Question: I have troubles building a dynamic form with the help of the FormArray, i'm trying to build a form based on an array that contains Object describing a row of a database. The goal is to show the user every row that he selected with their current values letting the user modify them and send them back.
So everything need to be modular because i don't know the number of rows that he selected neither the number of columns of the table, and i still need to be able to retreive the new data.
I managed to do something that should work but i still have an error :
'Error : Cannot find control with name: 'XXXXX''
I feel like it might be a story of lifeCycleHook and the html is somehow executing before the controls are set up in the typescript.
I first created a formArray named modifyForm and a formBuilder
'''
modifyForm: FormArray;
constructor private fb: FormBuilder){}
'''
and then in my ngOnInit function i created a loop that fill the modifyForm with the right controls and also fill the externalArray that the HTML will use to create the user interface.
Typescript :
'''
ngOnInit() {
let internalObjects = {}
for (let i = 0; i < this.selectedRows.length; i++) {
const row = this.selectedRows[i];
internalObjects = {}
for (let y = 0; y < Object.keys(row).length; y++) {
const key = Object.keys(row)[y];
const value = Object.values(row)[y];
if (key !== "#") {
this.modifyForm.push(this.fb.control(i + key))
internalObjects[key] = value;
}
}
this.externalArray.push(internalObjects)
}
}
}
'''
HTML :
'''
<form [formGroup]="modifyForm">
<div *ngFor="let object of externalArray; let item = index ">
<div *ngFor="let value of object | keyvalue">
<mat-form-field>
<input matInput [formControlName]='item+value.key' [value]='value.value'>
</mat-form-field>
</div>
</div>
</form>
'''
What's weird is that at the end of the ngOnInit function i console Log the controls it seems to created with the proper values and it still say that it can't find them.
Typescript loops :
'''
for (const control of this.modifyForm.controls) {
console.log(control.value)
}
'''
The result :

I know it's a lot to digest, i tried to give as many informations as i could and i hope it's not too hard to read. I've been searching for days and i'm still stuck here. Thanks to anyone who could help ! :)
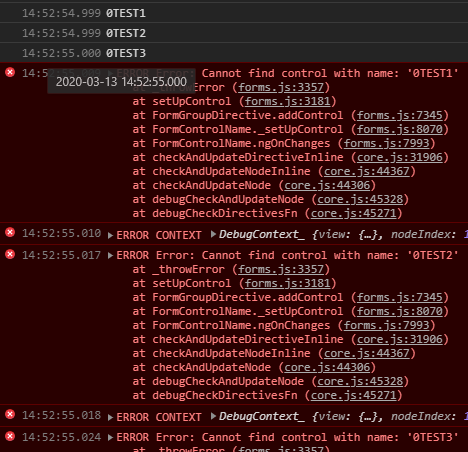
Answer: You're not binding to your form array correctly. With form groups and form arrays you bind to the key. In the case of form arrays, this is the index.
'''
this.modifyForm.push(this.fb.control(i + key))
'''
This is adding a form control with the value 'i + key' at the next available index in the form array.
In your HTML you should bind to the index instead of the value. You shouldn't need to manually set the '[value]' - that comes from the form binding.
'''
<input matInput [formControlName]='item' />
'''
Where 'item' is the current index in the form array as defined in '*ngFor'
### Binding to complex objects
If you want to create an array of multiple form controls, you would set up an array of form groups and your HTML directives would reflect your form structure.
'''
const formGroups: FormGroup[] = myArray.map(x => new FormGroup({
prop1: new FormControl(x.prop1),
prop2: new FormControl(x.prop2)
}));
this.form = new FormArray(formGroups);
'''
'''
<form [formGroup]="form">
<div *ngFor="let item of myArray; let i = index"
[formGroupName]="i"> <!-- <<< bind to the ith form array entry -->
<input formControlName="prop1" />
<input formControlName="prop2" />
</div>
</form>
'''
### Binding to unknown properties
If you don't know what your object properties are, you can create your form from your object keys.
'''
this.form = new FormArray(this.selectedRows.map(row => {
const formGroup = new FormGroup({});
Object.keys(row).forEach(key => { // <-- use Object.keys to iterate the object
formGroup.addControl(key, new FormControl(row[key]));
});
return formGroup;
}));
'''
And generate your HTML from the object keys
'''
<form [formGroup]="form">
<div *ngFor="let row of selectedRows;let i = index">
<div [formGroupName]="i">
<!-- use the keyvalue pipe to iterate the key/value pairs of the object -->
<span *ngFor="let keyvalue of row | keyvalue">
<input [formControlName]="keyvalue.key" />
</span>
</div>
</div>
</form>
'''
DEMO: <URL>